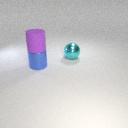
large blue metal cylinder below large purple rubber cylinder